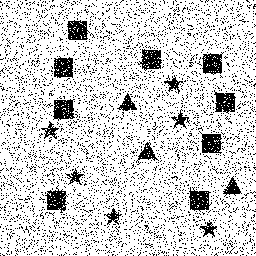
Squares: 9
Triangles: 3
Stars: 6
Total shapes: 18